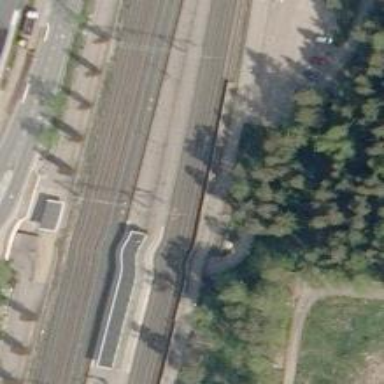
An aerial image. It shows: Close-up of railway platform edge.